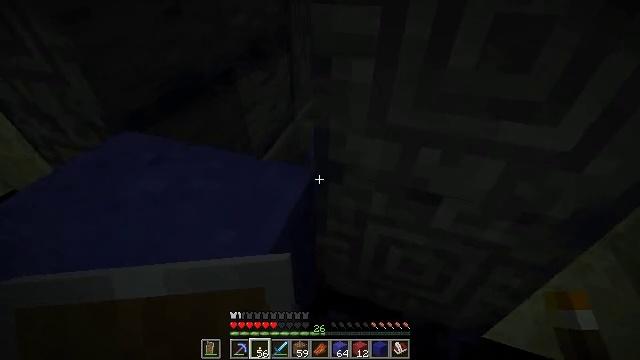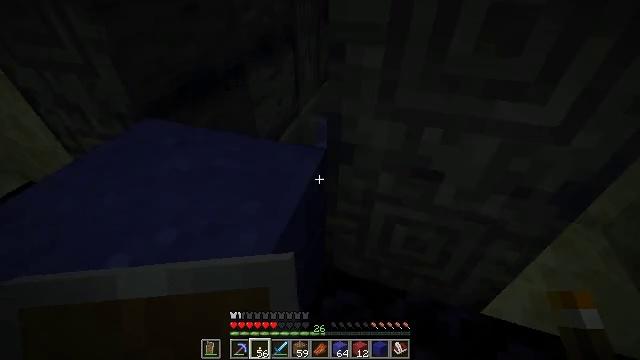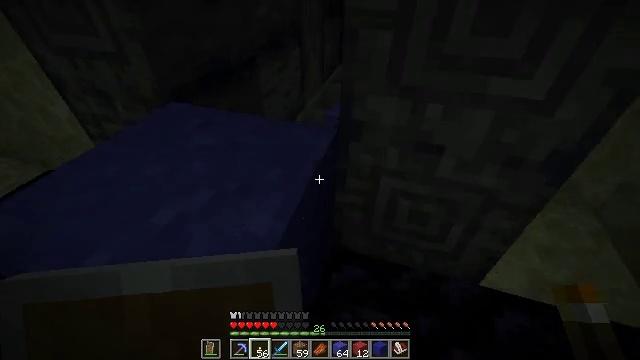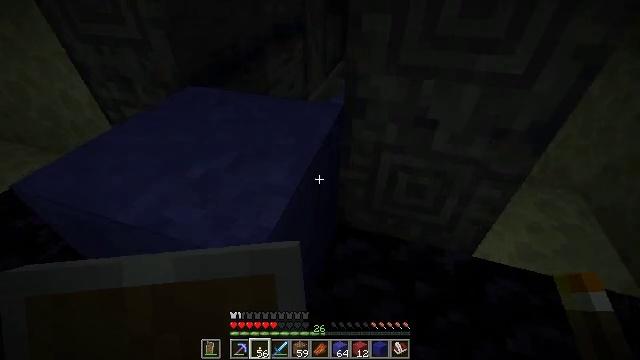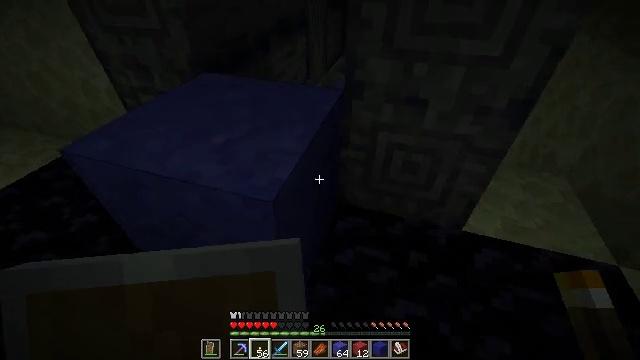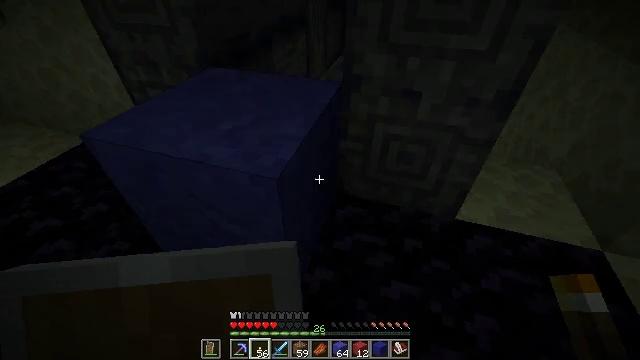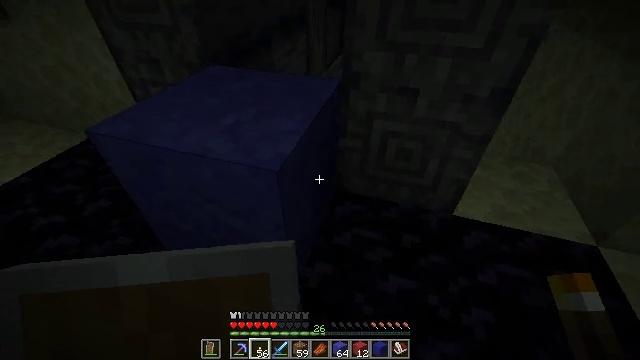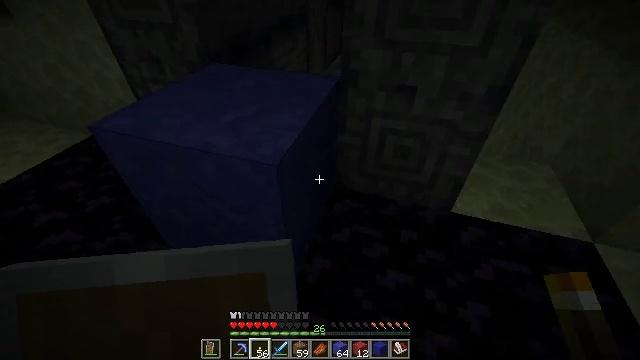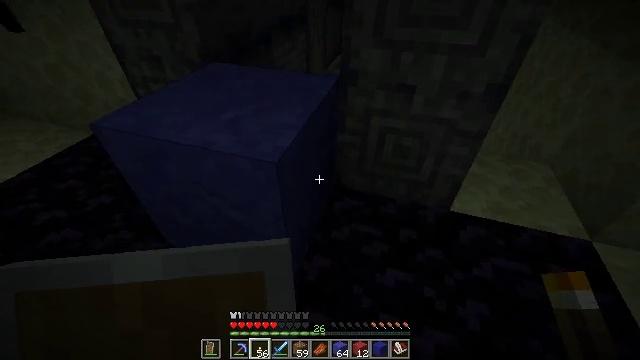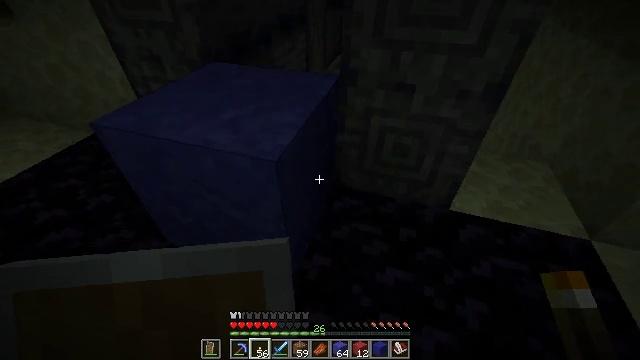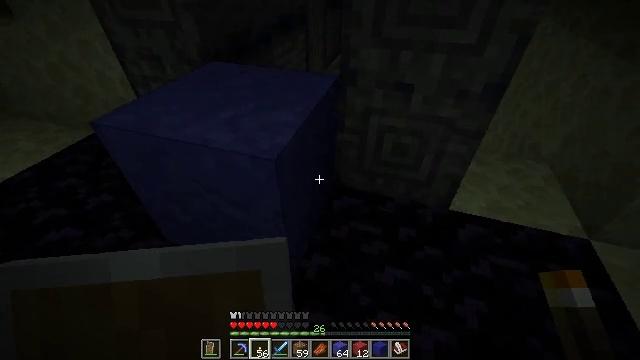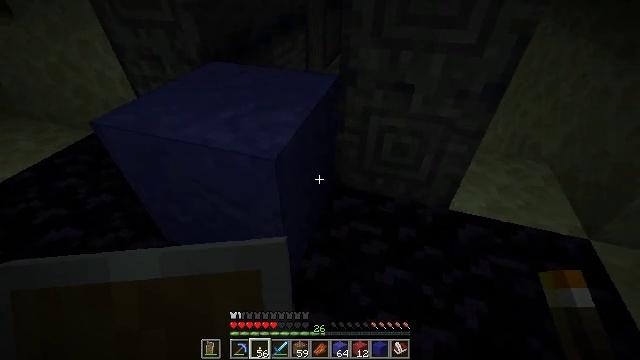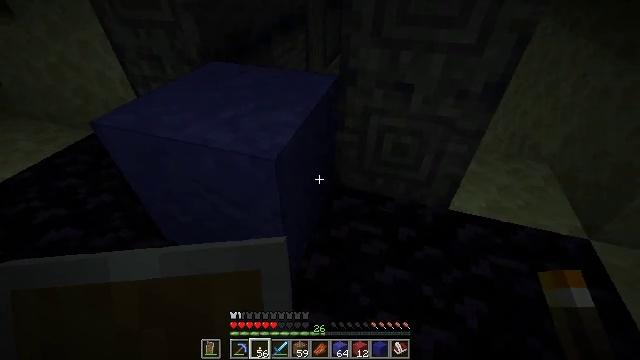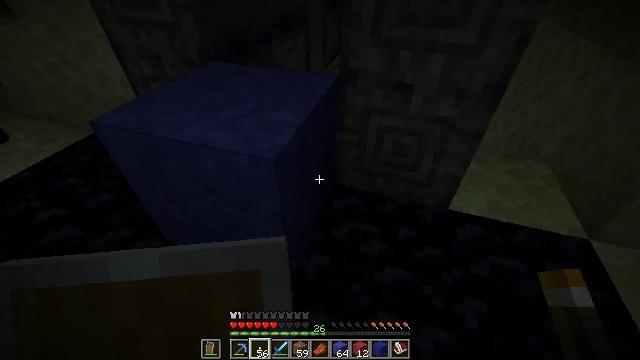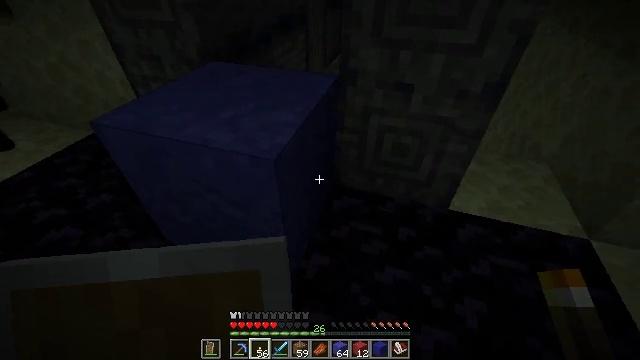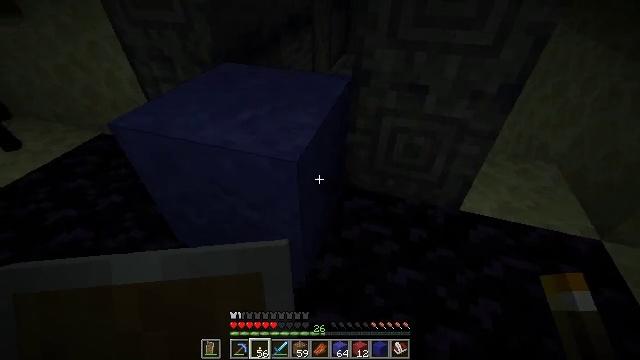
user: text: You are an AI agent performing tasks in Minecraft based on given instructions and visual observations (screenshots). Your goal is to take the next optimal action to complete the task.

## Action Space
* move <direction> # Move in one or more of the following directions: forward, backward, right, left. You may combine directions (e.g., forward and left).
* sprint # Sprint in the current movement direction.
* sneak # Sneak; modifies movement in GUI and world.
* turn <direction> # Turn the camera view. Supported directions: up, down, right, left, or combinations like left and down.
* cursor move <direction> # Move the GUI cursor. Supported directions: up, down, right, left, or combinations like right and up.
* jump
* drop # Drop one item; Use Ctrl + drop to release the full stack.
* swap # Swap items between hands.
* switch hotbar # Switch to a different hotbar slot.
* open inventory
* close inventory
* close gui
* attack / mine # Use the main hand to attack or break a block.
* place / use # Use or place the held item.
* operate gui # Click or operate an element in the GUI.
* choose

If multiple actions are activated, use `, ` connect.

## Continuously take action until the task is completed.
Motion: motion action
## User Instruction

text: Dig up the blue concrete powder.
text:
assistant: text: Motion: move back and move left
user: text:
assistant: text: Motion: move back
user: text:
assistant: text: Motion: move back
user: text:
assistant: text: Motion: no_op
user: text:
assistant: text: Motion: no_op
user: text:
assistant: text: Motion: no_op
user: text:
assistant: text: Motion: no_op
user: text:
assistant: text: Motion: no_op
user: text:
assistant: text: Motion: no_op
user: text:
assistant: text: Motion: no_op
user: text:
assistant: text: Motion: no_op
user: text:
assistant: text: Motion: no_op
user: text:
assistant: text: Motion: no_op
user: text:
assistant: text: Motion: no_op
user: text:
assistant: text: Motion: move left
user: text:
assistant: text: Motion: move left
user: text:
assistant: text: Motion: move forward and move left
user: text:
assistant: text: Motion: move forward and move left
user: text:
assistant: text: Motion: move forward and move left
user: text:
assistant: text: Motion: move forward and move left, turn right
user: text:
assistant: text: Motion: move forward and move left, turn right
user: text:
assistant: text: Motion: move forward and move left, turn right
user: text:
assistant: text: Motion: move forward, turn right
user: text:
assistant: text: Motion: move forward, turn right
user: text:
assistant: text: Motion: turn right
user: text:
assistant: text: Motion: turn right
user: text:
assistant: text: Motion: turn right
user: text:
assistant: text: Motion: turn right
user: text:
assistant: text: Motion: turn right
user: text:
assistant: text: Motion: turn right